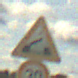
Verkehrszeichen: BeweglicheBruecke
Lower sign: Geschwindigkeit30
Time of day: Midday
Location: Outdoor (RoadRail)
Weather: PartlyCloudy
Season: NotSpecified
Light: Natural